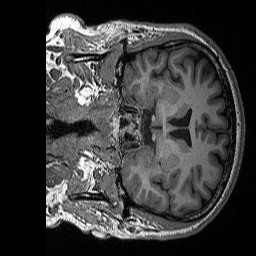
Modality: T1w
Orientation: coronal
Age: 32
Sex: male
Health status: healthy
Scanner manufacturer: siemens
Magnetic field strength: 3 T
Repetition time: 2.3 s
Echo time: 0.00298 s